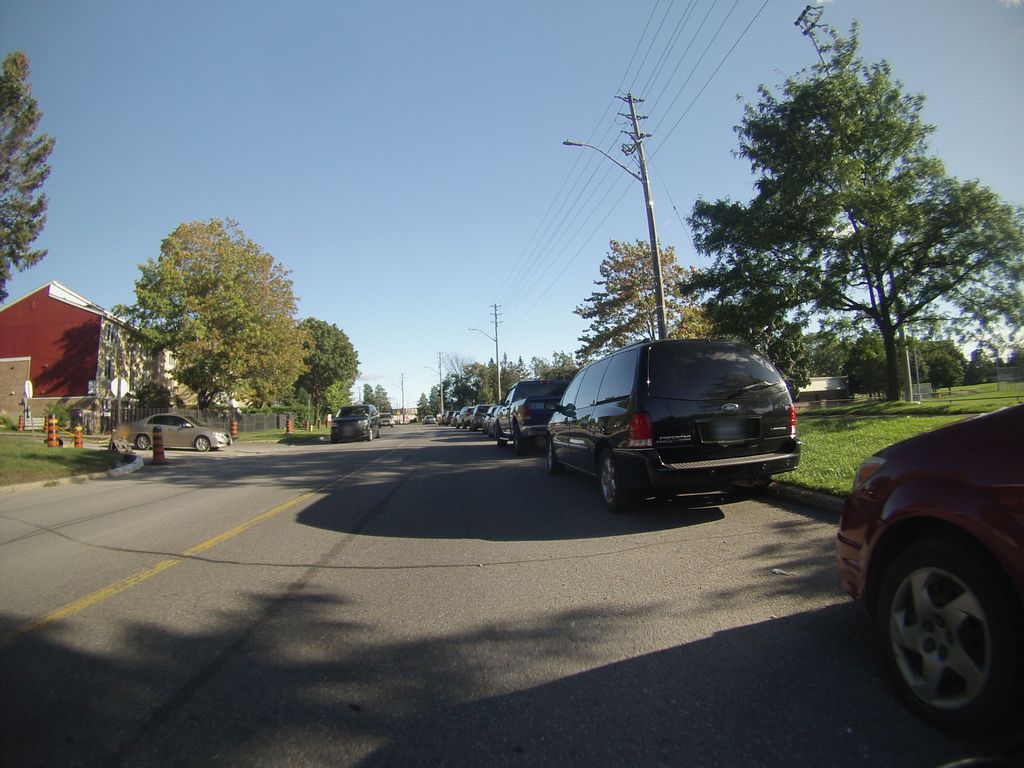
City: ottawa-gatineau